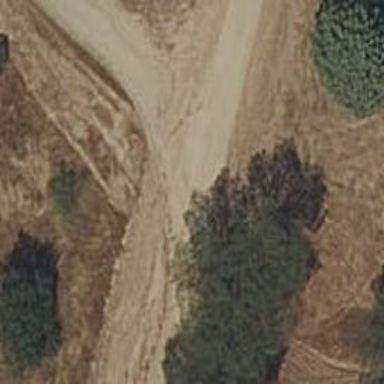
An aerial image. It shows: Compacted path.